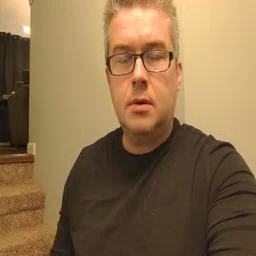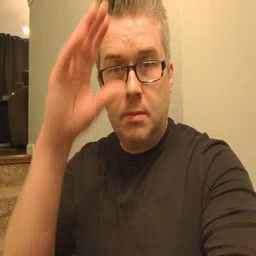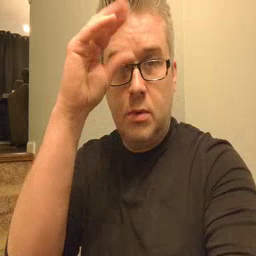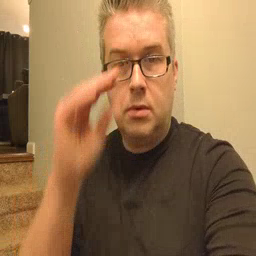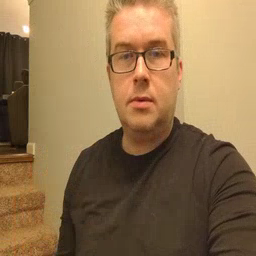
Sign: boy